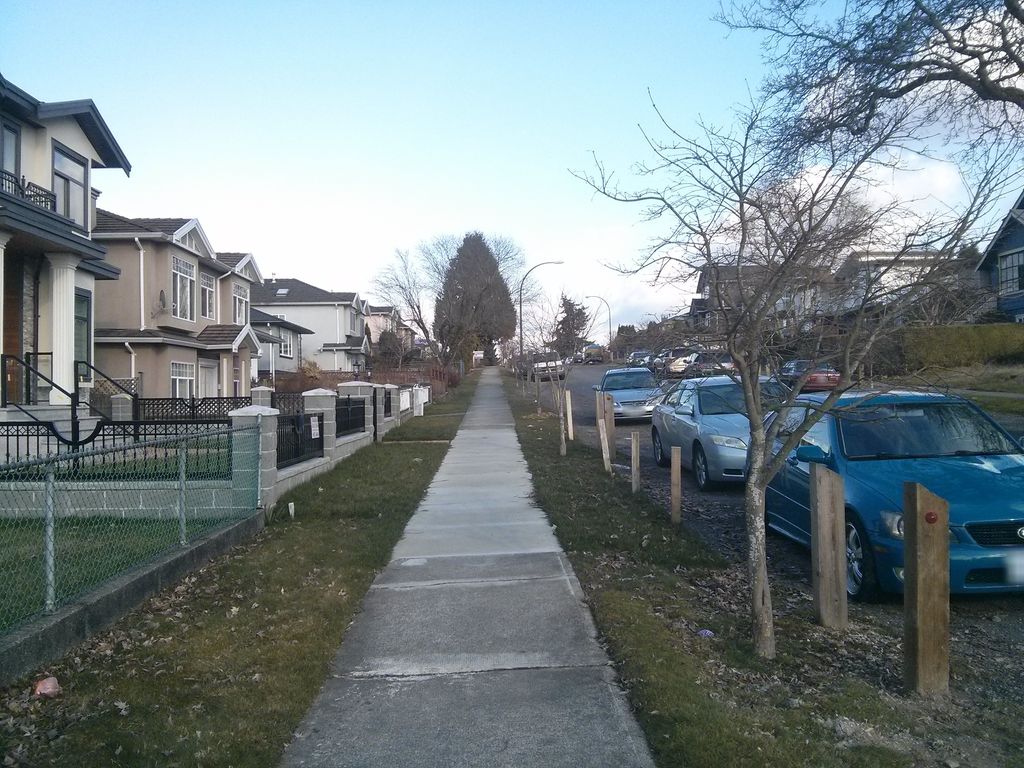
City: vancouver